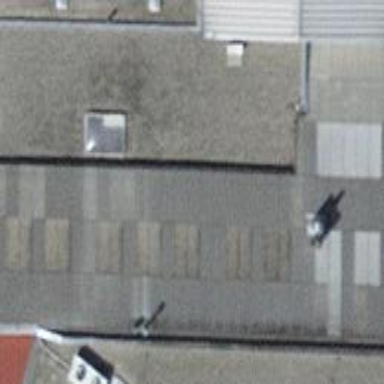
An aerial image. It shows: Commercial building.